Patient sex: M
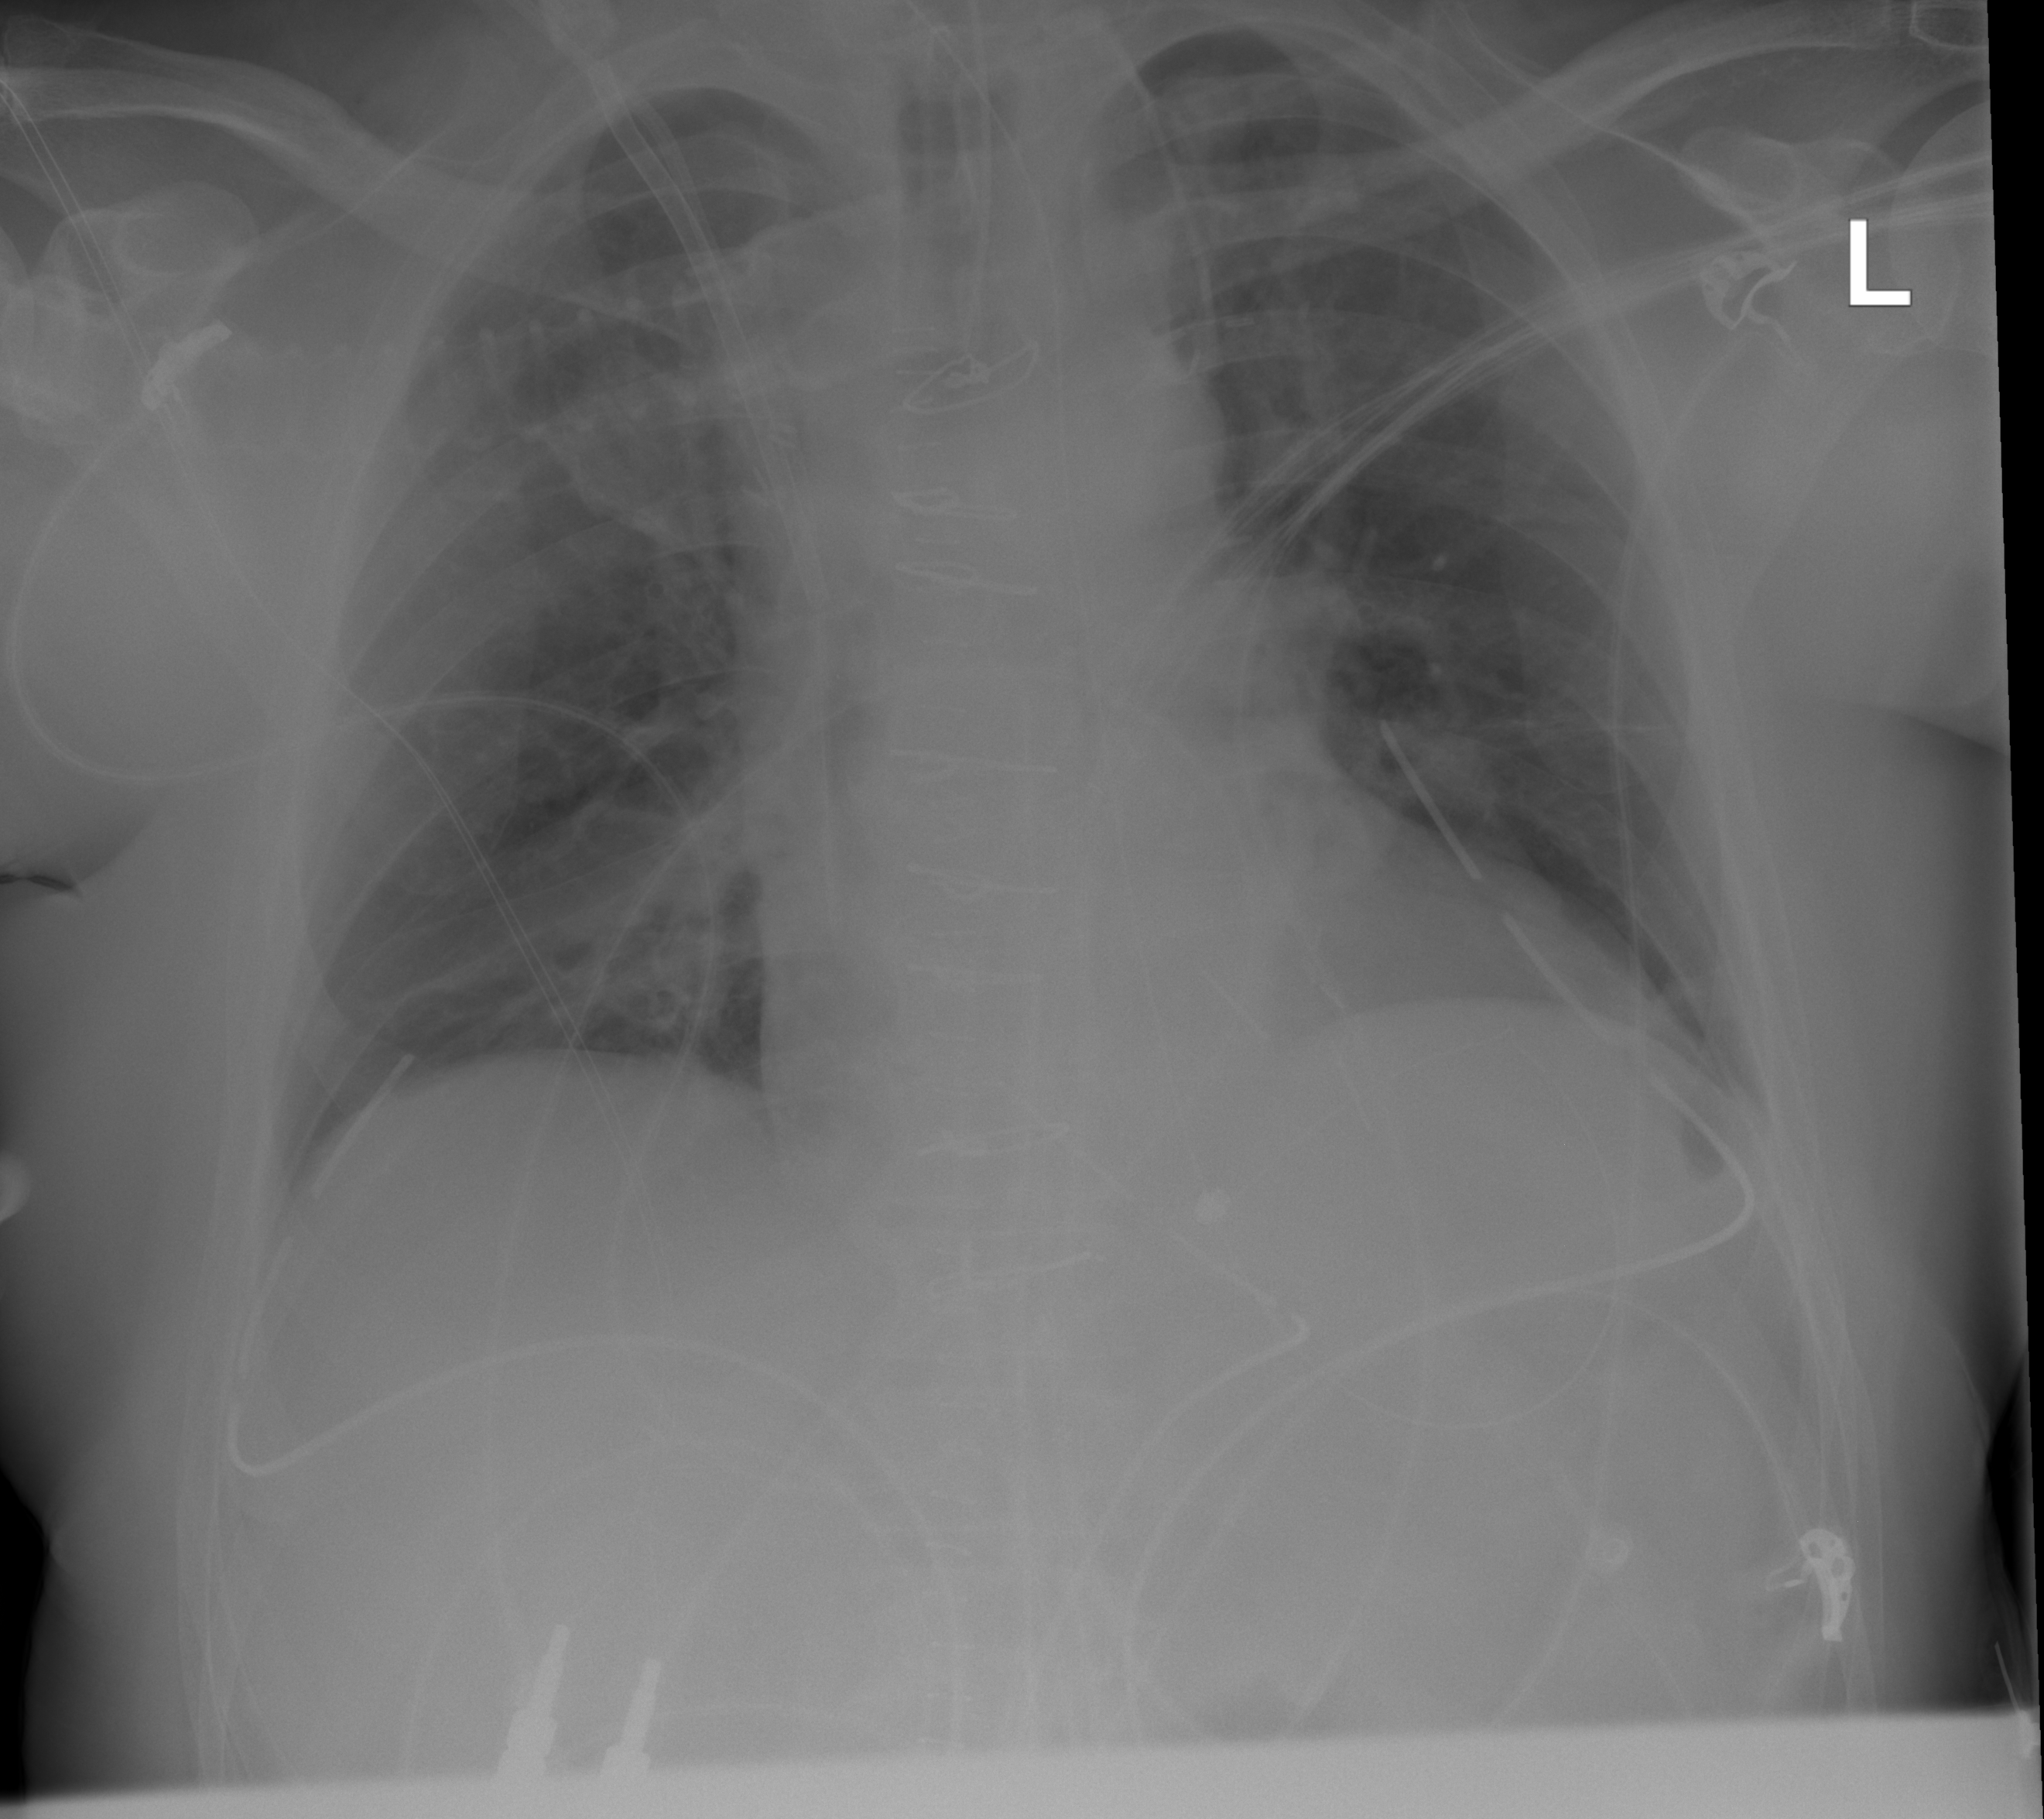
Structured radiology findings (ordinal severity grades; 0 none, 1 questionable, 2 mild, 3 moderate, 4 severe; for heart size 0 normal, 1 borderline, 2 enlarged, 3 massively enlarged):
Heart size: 2
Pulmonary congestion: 2
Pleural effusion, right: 0
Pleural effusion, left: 0
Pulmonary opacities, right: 2
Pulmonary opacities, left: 0
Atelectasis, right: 2
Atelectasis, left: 2